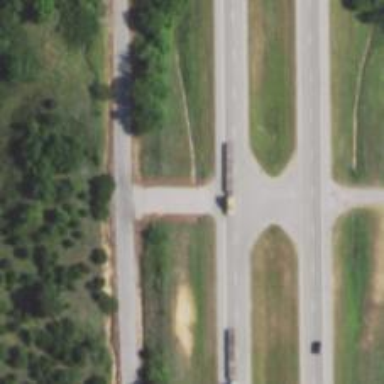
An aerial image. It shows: Trunk link highway.